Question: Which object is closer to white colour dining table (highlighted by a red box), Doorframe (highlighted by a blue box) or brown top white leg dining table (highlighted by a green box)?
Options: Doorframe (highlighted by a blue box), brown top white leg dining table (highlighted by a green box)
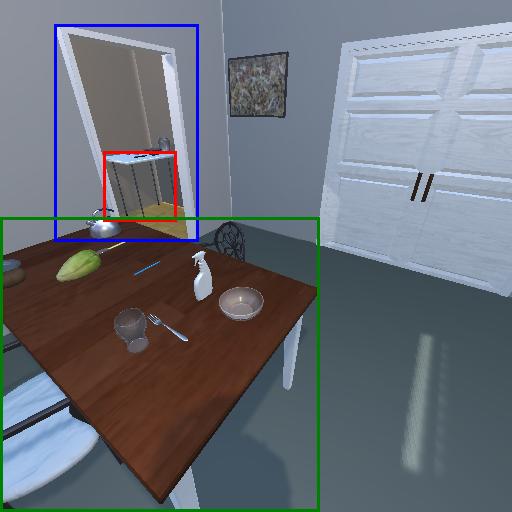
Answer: Doorframe (highlighted by a blue box)